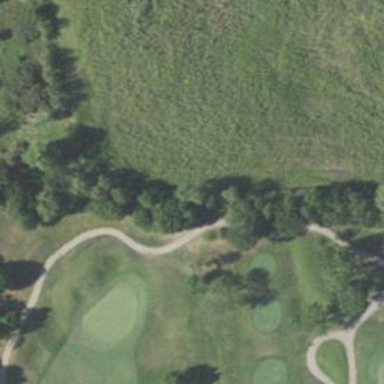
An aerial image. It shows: Service road used as golf cart path.